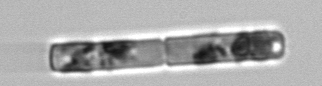
Label: Guinardia_delicatula